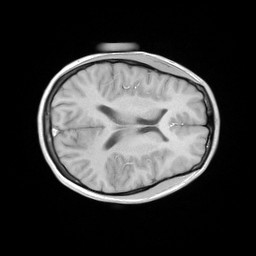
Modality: FLASH
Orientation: axial
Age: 19
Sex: male
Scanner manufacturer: siemens
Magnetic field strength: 3 T
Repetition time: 0.245 s
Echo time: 0.0026 s